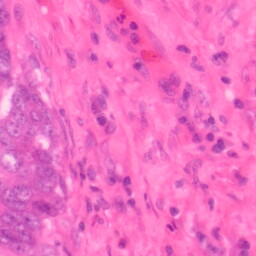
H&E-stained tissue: Colon